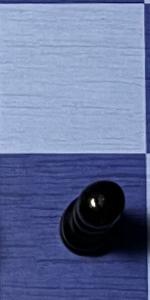
Label: Pawn_Black